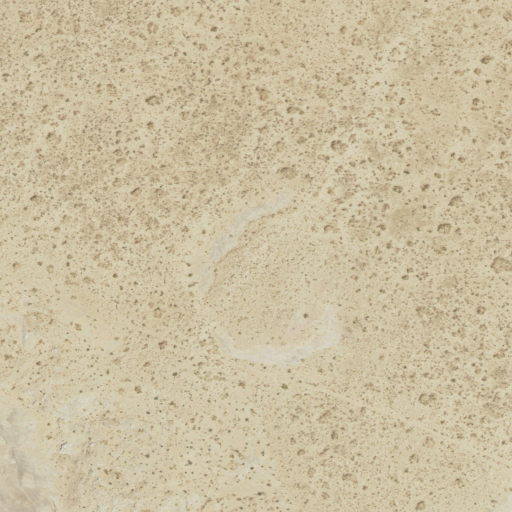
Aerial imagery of mountain in Utah named Gray Spot Rock containing shrub and barren land